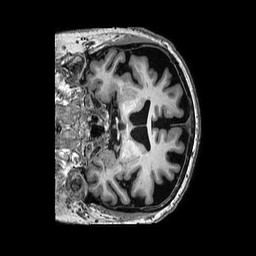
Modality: T1w
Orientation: coronal
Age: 72
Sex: male
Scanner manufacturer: philips
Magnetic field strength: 3 T
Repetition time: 0.006672 s
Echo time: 0.00301 s